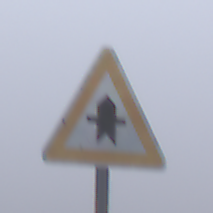
Verkehrszeichen: Vorfahrt
Umgebung: Outdoor, RoadRail
Tageszeit: MorningAfternoon
Wetter: Overcast
Licht: Natural
Jahreszeit: NotSpecified
Kontrast: LowContrast